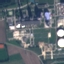
Label: Industrial